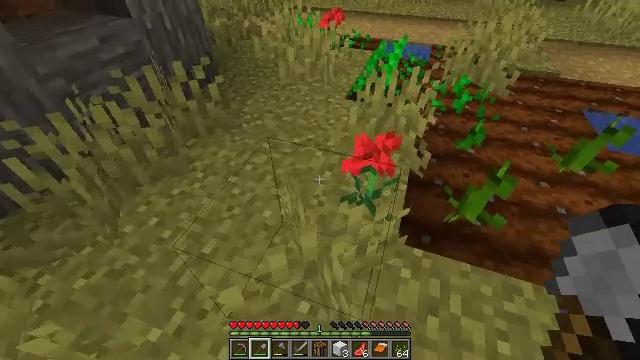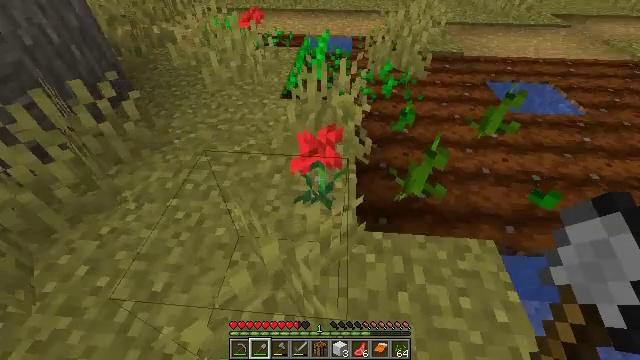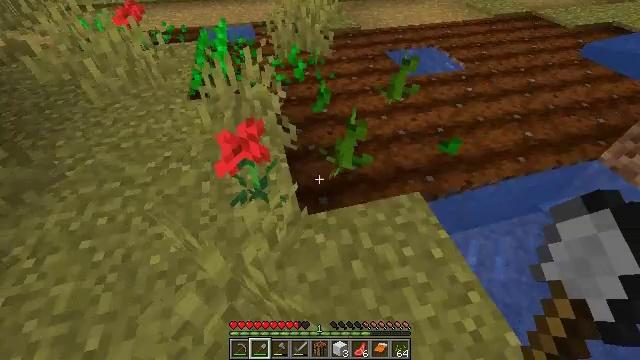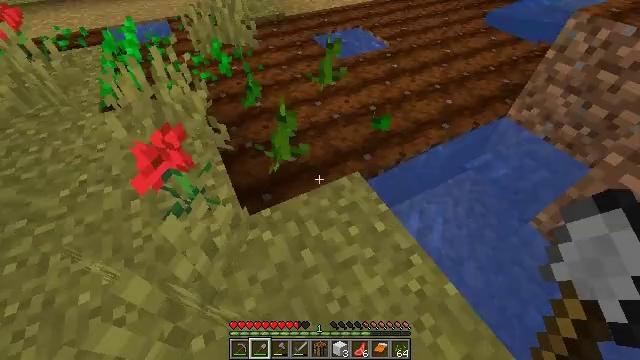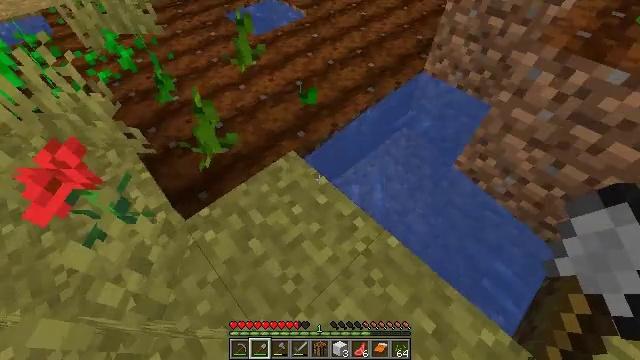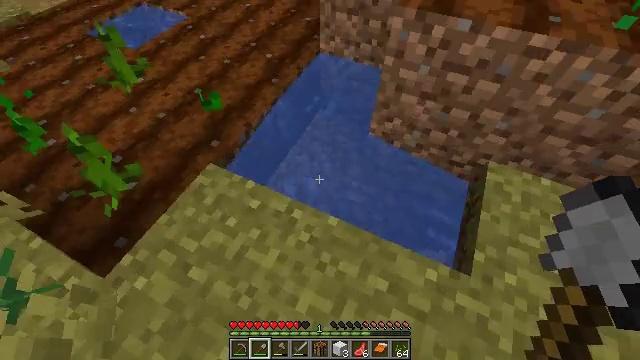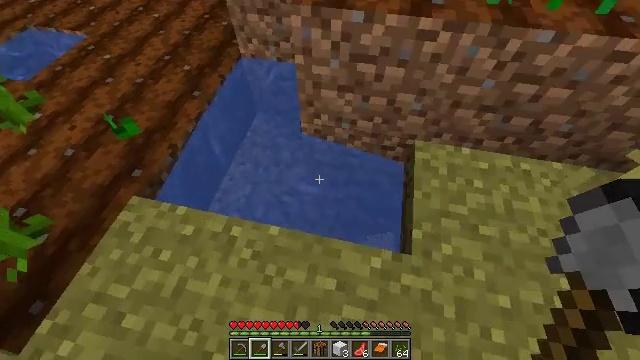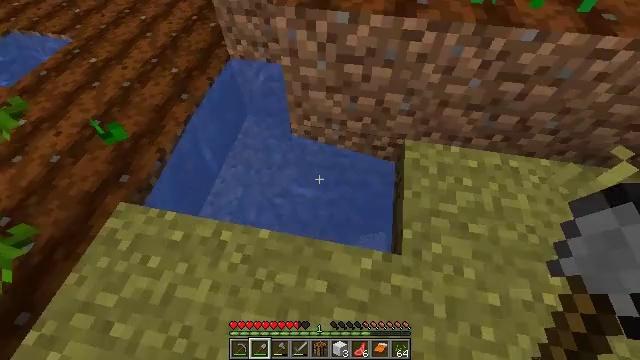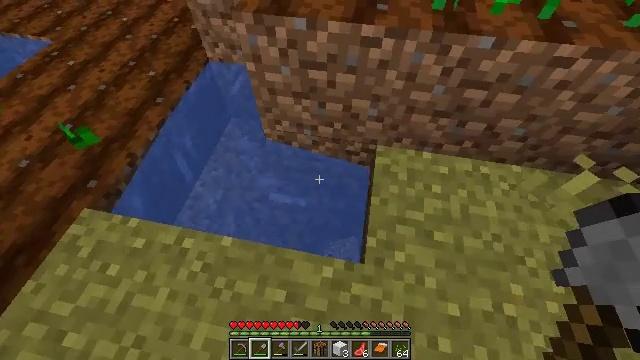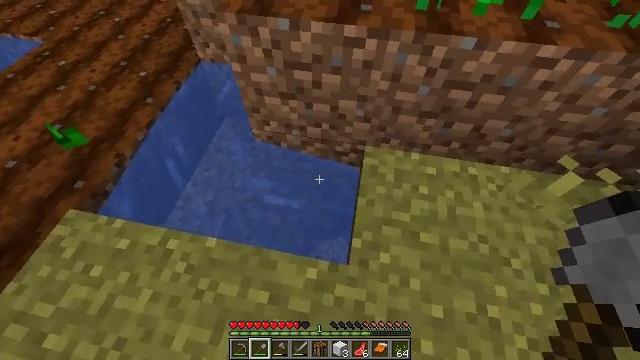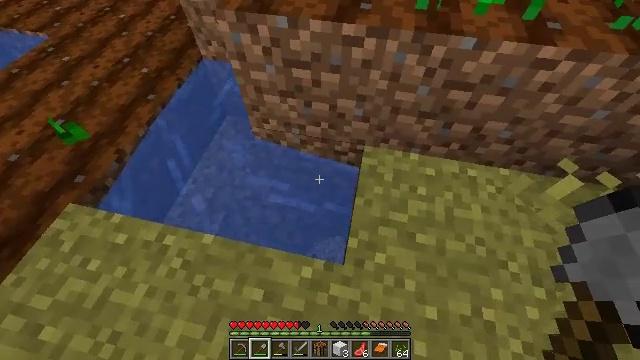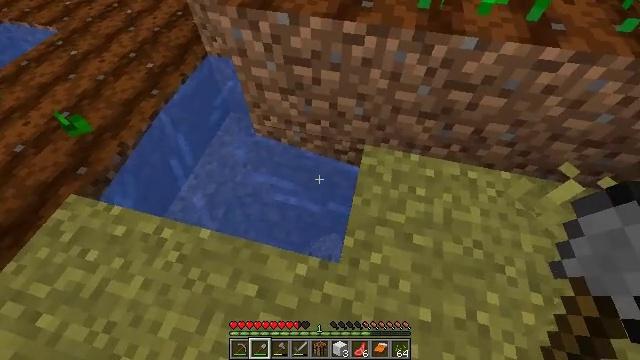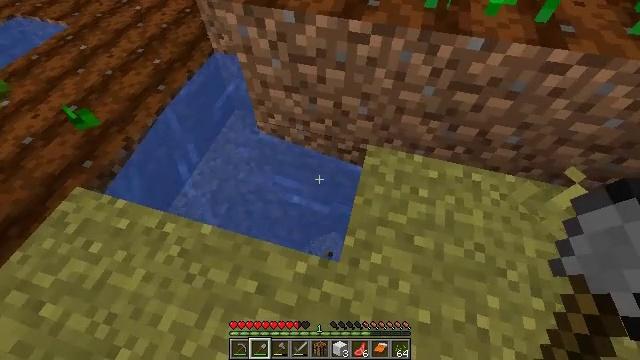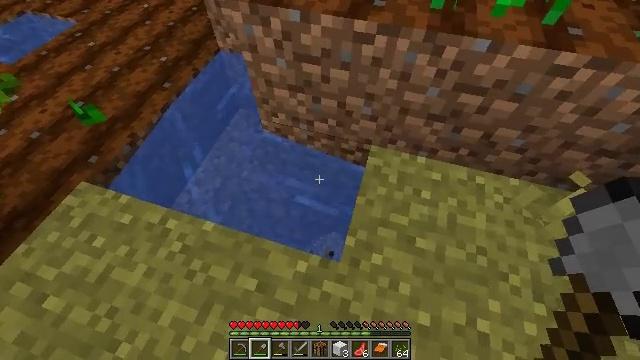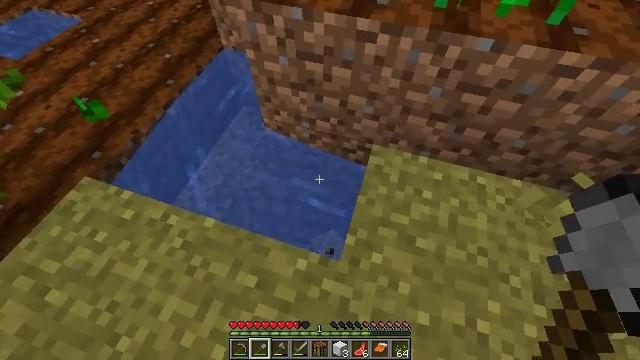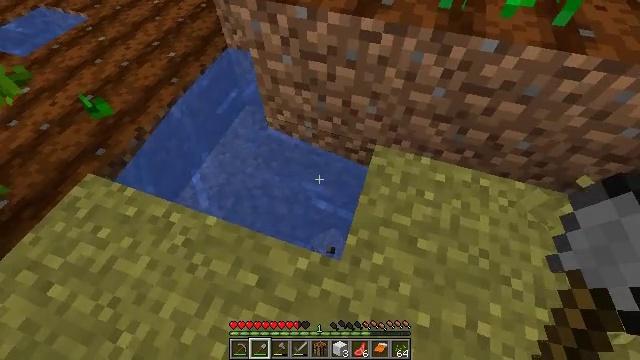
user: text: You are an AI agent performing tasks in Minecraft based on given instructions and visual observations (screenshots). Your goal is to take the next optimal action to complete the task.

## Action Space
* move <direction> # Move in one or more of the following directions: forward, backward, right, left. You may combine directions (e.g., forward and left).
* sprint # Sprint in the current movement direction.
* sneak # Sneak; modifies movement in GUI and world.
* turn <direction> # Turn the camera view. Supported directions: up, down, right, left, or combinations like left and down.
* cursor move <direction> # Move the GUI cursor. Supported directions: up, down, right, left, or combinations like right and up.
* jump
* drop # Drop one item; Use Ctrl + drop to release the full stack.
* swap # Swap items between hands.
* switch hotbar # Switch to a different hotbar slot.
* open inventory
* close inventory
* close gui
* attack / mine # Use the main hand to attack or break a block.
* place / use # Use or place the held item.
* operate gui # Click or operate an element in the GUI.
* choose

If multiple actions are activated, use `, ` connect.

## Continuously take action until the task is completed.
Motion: motion action
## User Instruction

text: Harvest the melon stem from your garden.
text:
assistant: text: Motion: turn right
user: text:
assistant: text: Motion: move right, turn right and down
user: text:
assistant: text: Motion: move right, turn right and down
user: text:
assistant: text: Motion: move right, turn right and down
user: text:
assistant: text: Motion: move right, turn right and down
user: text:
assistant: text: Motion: move right, turn right
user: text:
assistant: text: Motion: move right, turn right
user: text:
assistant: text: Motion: no_op
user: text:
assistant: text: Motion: no_op
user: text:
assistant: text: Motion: turn left
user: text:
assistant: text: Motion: turn left
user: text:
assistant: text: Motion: turn left
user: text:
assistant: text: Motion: turn left
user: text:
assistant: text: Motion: no_op
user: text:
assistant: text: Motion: no_op
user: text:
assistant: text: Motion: move forward, turn left
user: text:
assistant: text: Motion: move forward, turn left
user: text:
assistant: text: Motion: move forward, turn left
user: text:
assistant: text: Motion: move forward and move left, turn left
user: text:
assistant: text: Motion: move forward and move left, turn left
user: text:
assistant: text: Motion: move forward
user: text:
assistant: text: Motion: move forward, turn down
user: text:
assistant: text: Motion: turn down
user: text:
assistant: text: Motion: turn down
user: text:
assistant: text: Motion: no_op
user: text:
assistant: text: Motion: move right
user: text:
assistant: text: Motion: move right
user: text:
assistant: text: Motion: move right, turn left
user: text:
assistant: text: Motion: move right, turn left
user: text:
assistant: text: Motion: move left, turn left and up